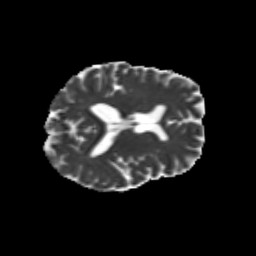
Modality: MD
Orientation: axial
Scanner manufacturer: siemens
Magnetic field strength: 3 T
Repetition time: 9.2 s
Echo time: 0.084 s